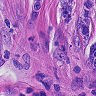
Metastatic tissue present: yes